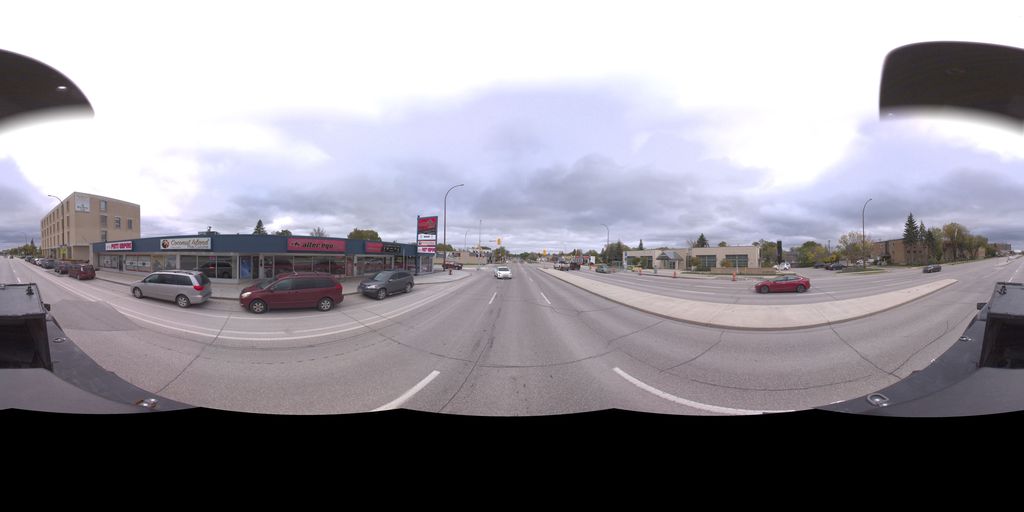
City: winnipeg